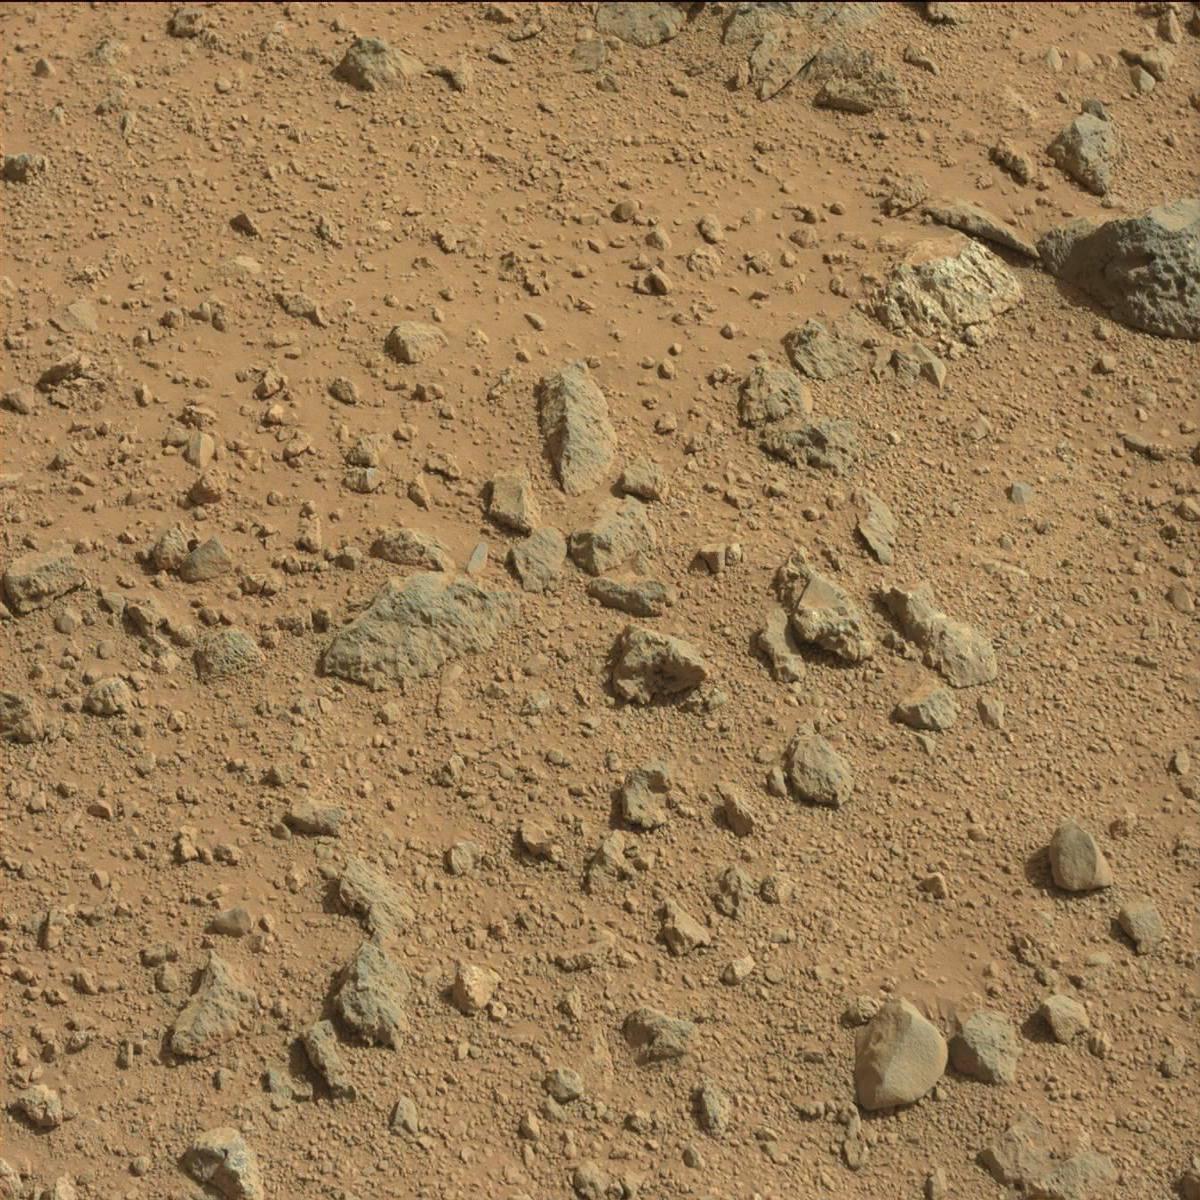
Terrain classes present: Bedrock, Rock, Sand / Soil